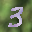
Label: 3